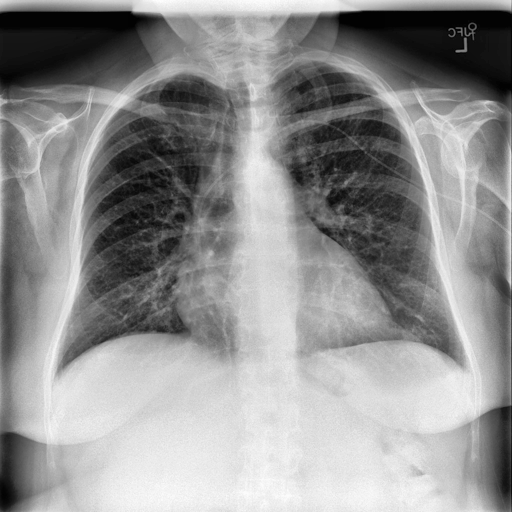
Finding: NORMAL